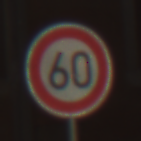
Verkehrszeichen: Geschwindigkeit60
Umgebung: Outdoor, Urban
Tageszeit: Midday
Wetter: Clear
Licht: Natural
Jahreszeit: NotSpecified
Kontrast: HighContrast